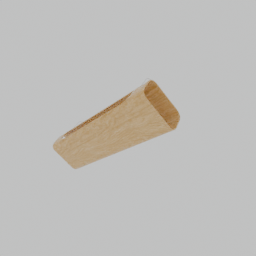
Label: furniture